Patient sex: F
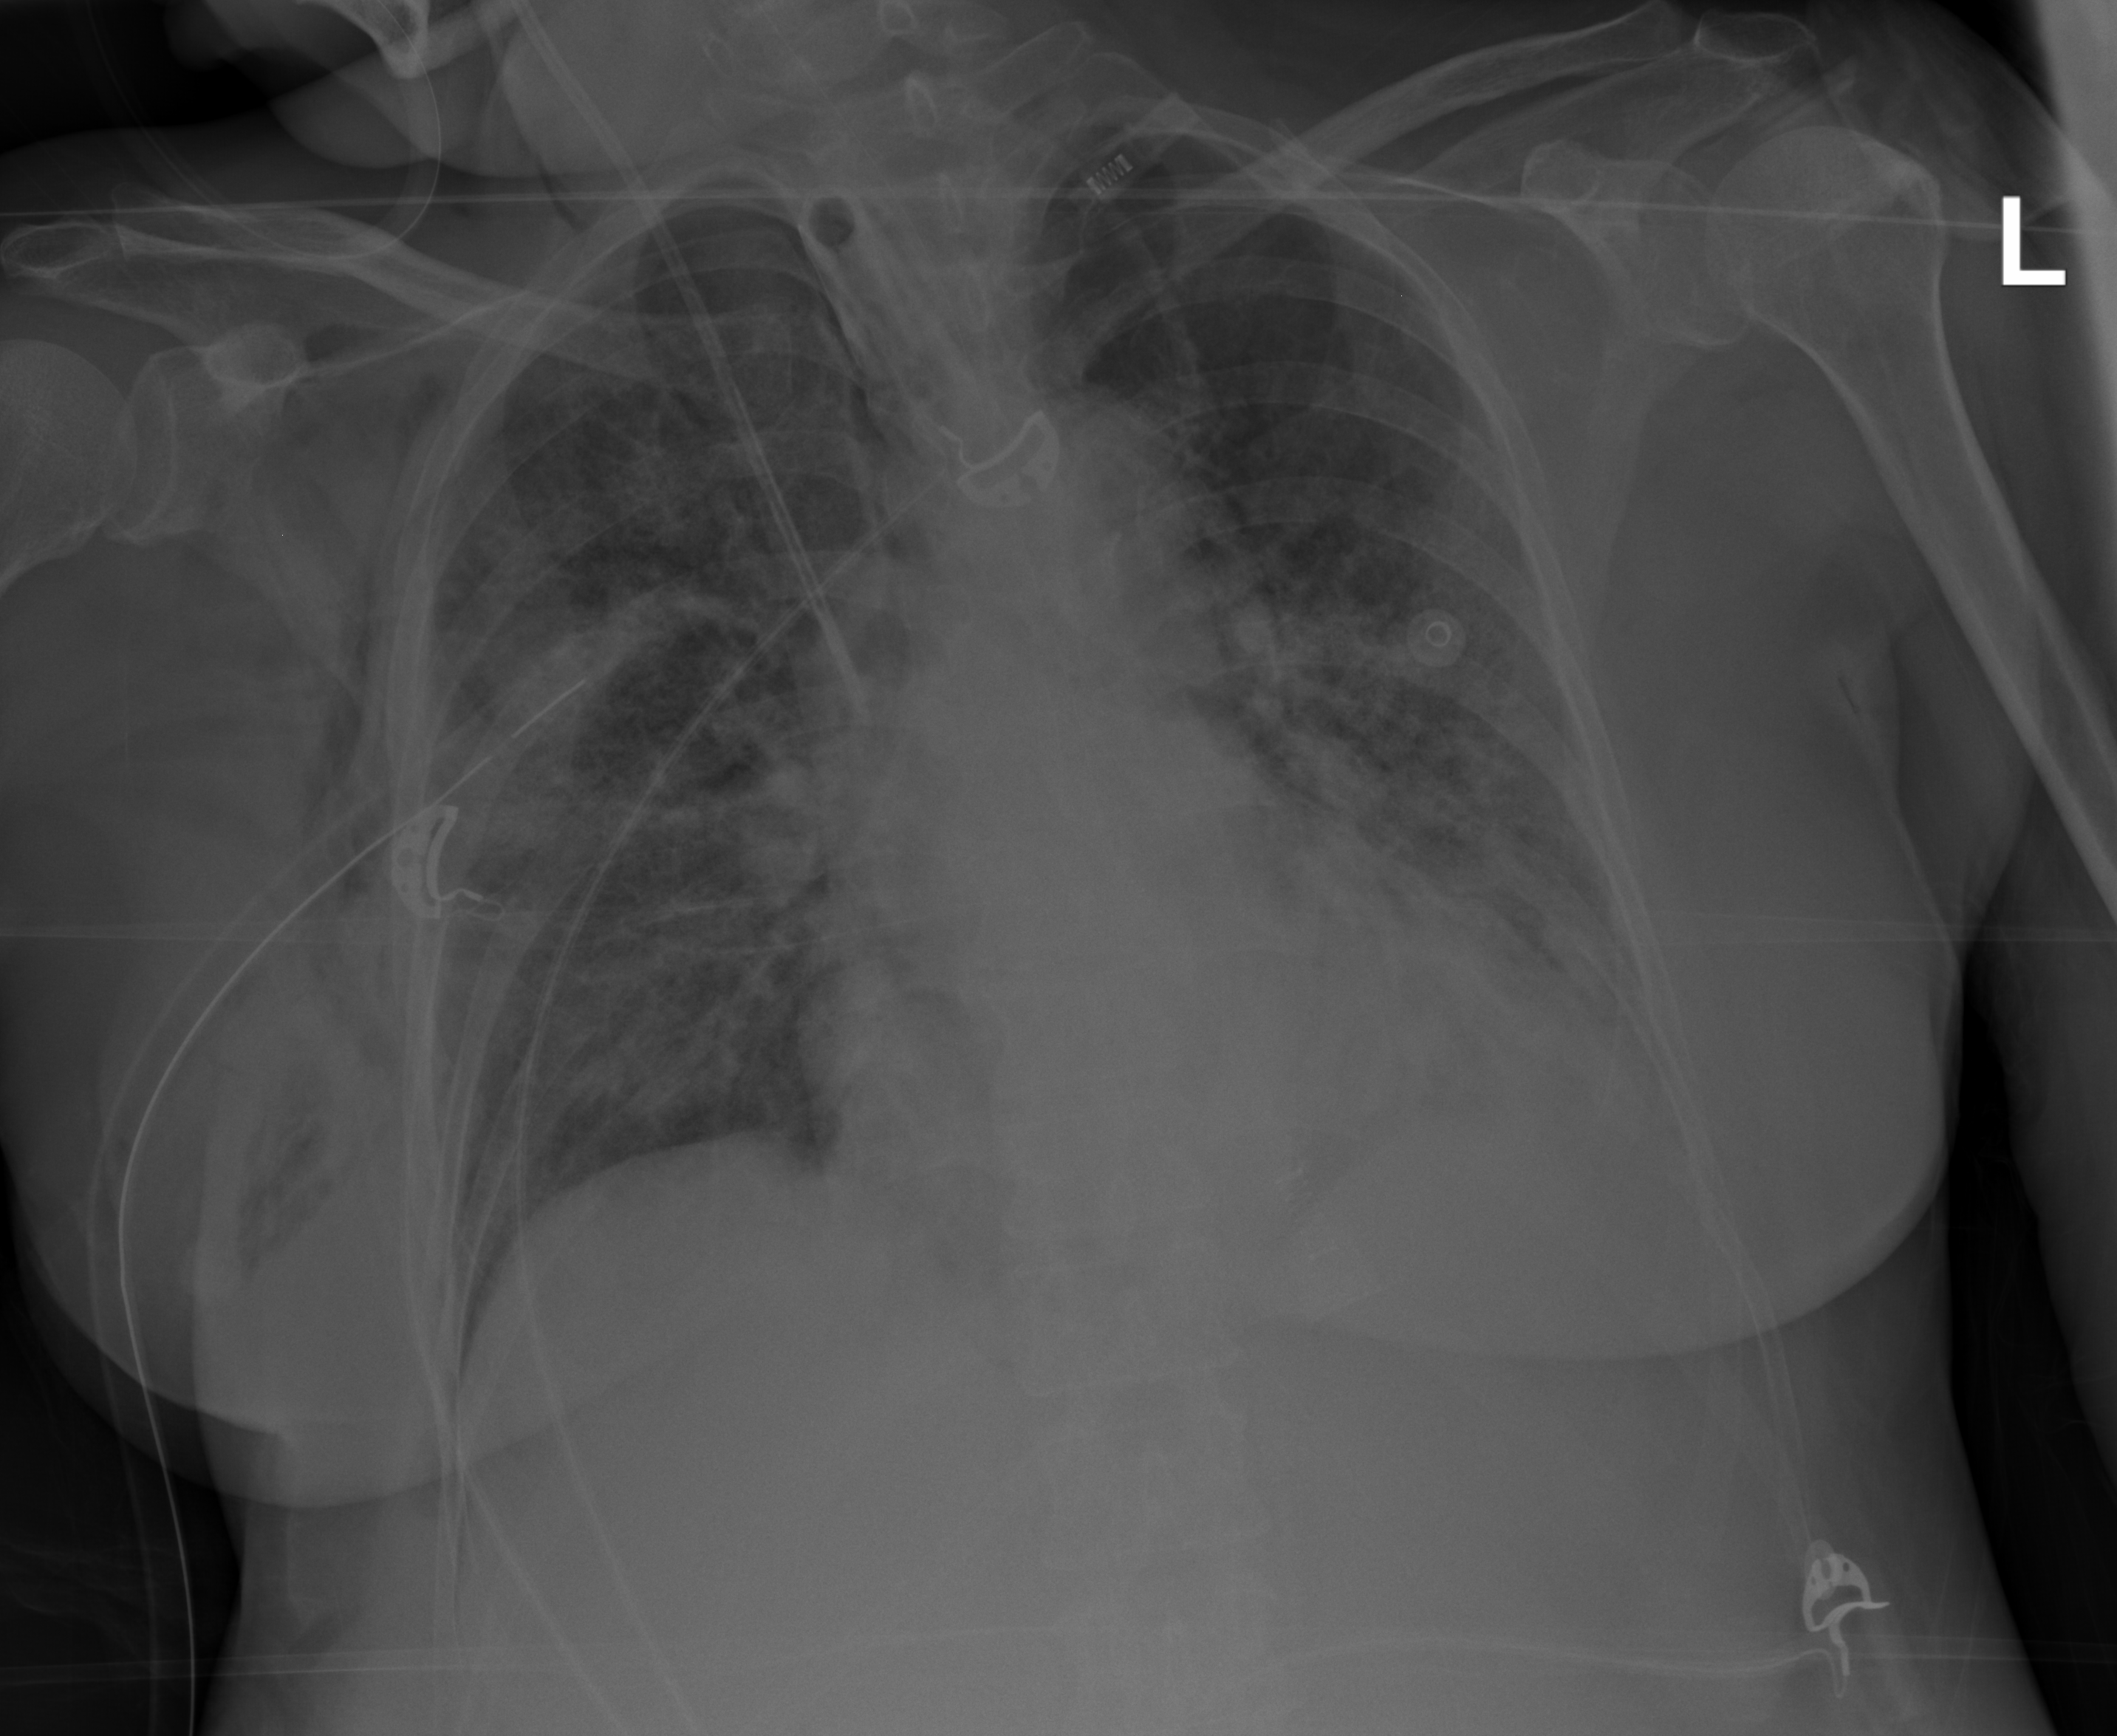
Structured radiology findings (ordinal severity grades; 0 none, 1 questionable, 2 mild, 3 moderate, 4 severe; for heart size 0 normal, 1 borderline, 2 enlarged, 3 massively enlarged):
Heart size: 2
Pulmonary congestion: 0
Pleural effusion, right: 0
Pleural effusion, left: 0
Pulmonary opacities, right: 3
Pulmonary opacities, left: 2
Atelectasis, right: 0
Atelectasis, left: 2